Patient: sex M, age 45
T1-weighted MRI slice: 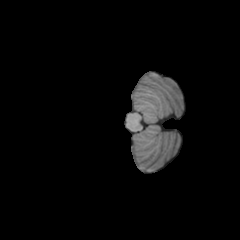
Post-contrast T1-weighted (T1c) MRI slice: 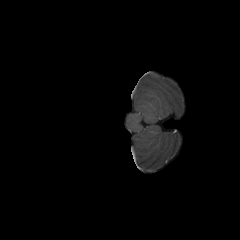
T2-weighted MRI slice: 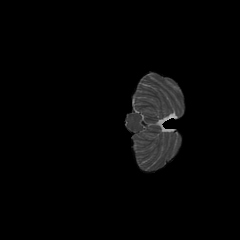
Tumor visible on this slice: no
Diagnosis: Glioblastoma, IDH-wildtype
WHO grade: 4